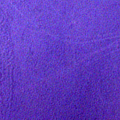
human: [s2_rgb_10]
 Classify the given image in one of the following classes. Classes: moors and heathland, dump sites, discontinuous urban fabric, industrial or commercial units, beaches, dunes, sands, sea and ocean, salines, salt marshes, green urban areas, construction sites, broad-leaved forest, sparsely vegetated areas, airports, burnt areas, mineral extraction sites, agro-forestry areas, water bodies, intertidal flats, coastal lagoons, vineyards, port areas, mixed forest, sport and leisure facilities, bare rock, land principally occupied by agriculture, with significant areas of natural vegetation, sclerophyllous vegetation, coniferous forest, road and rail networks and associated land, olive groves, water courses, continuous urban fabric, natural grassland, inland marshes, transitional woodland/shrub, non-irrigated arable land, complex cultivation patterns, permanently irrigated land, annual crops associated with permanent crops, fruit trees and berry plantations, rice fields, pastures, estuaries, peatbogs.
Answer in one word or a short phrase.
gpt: water bodies